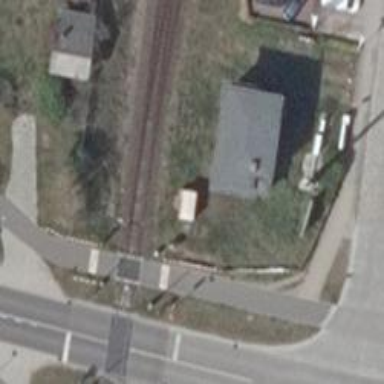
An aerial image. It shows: Railway switch with the turnout pointing to the right.